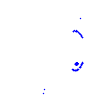
Particle: kaon